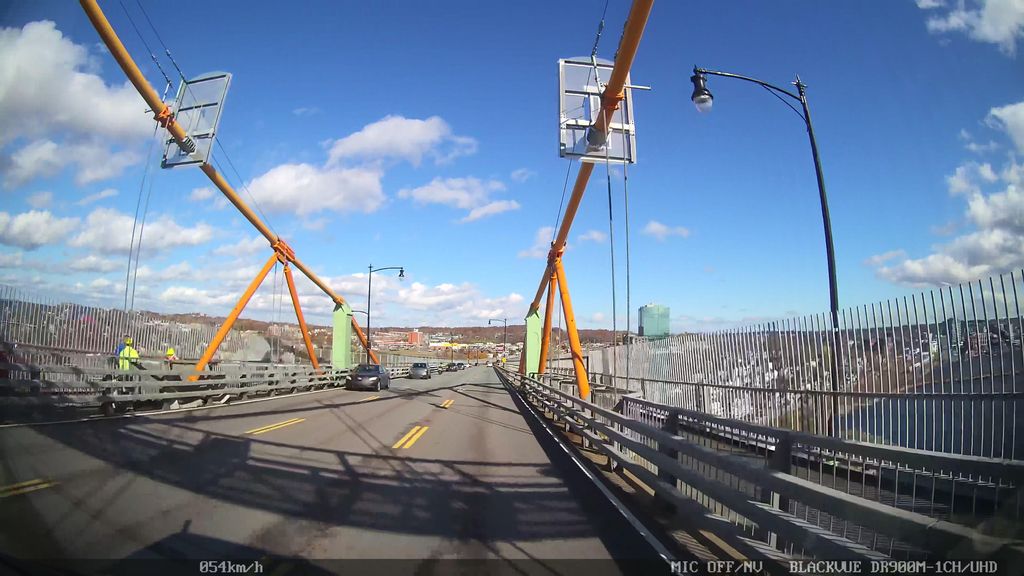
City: halifax